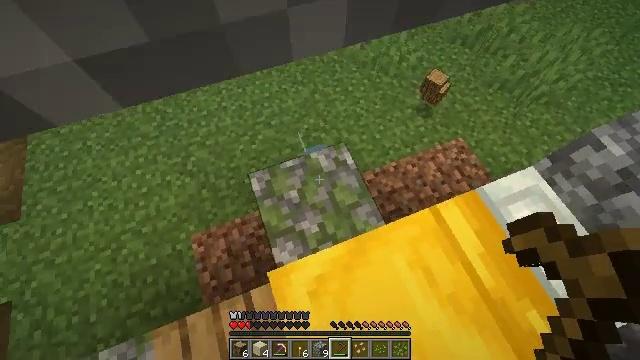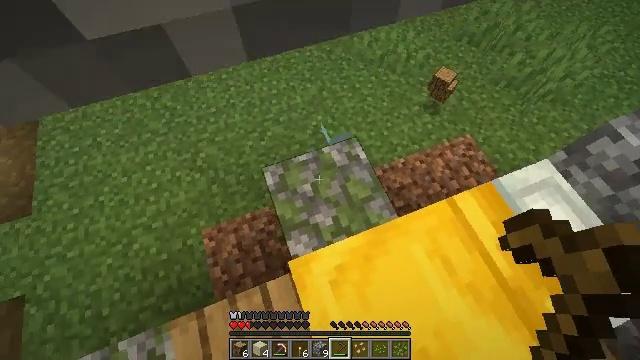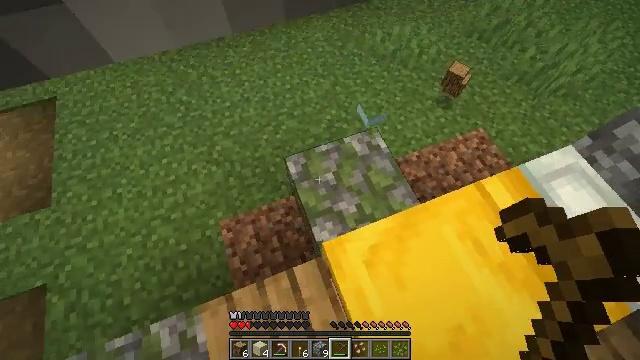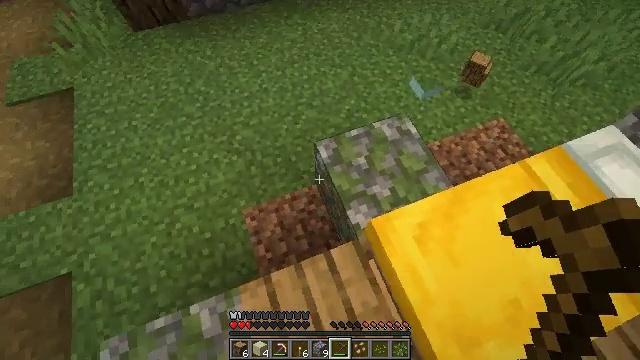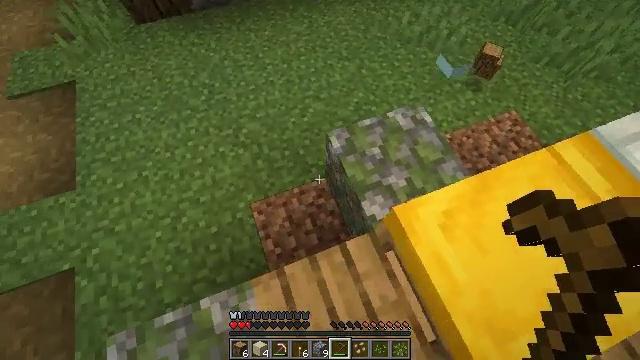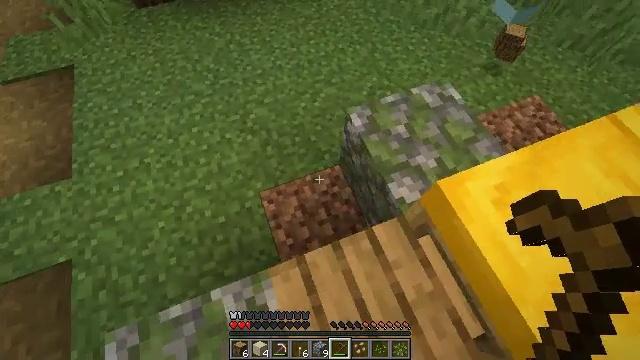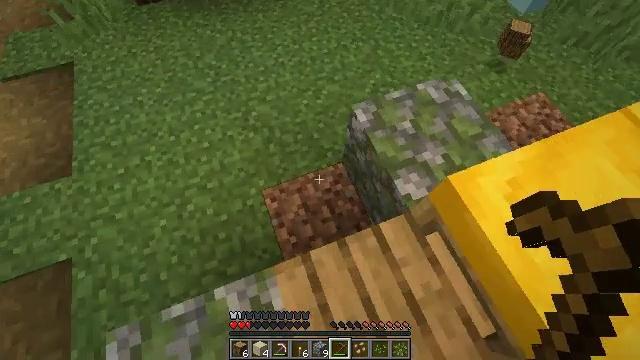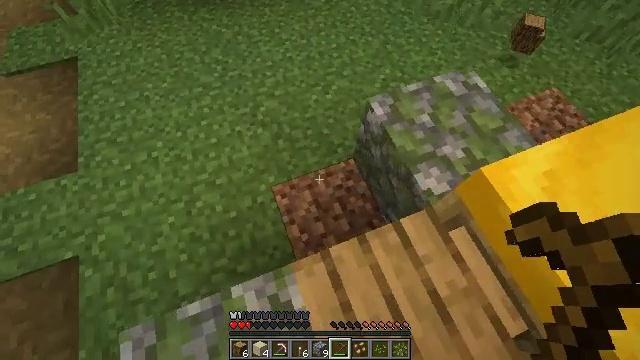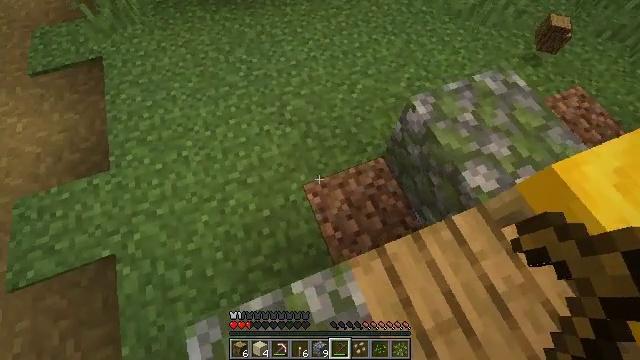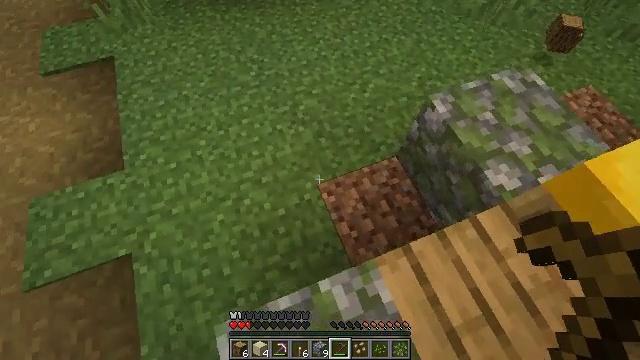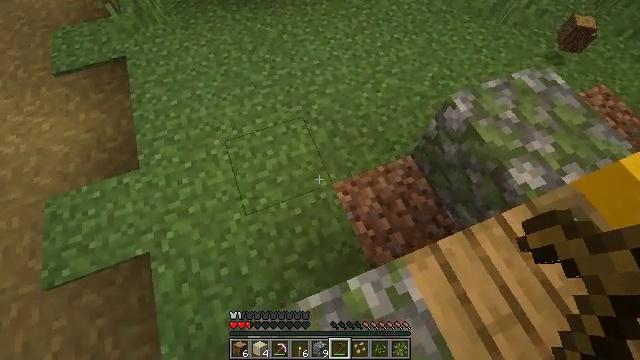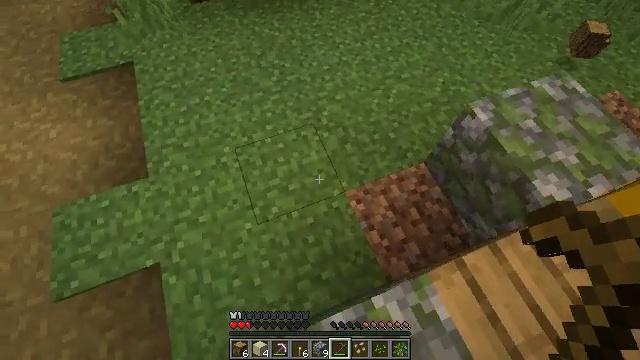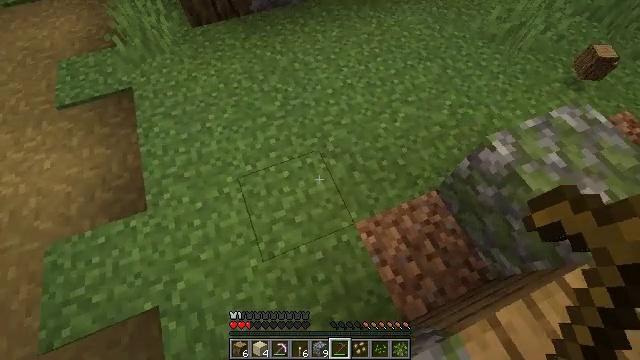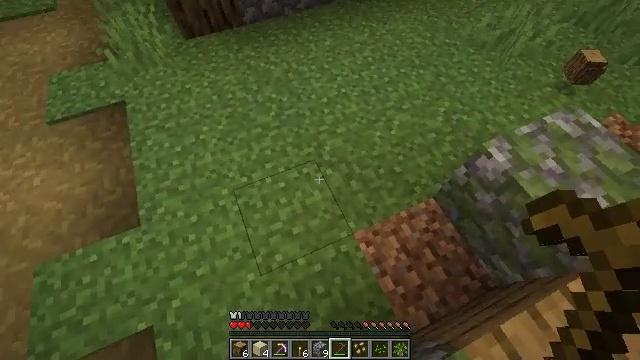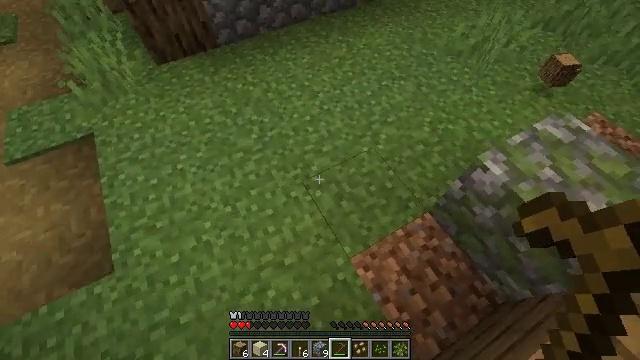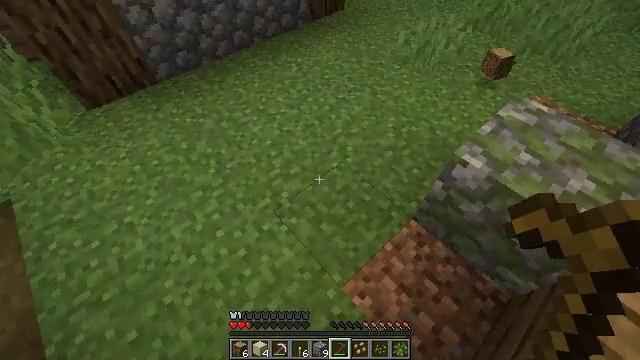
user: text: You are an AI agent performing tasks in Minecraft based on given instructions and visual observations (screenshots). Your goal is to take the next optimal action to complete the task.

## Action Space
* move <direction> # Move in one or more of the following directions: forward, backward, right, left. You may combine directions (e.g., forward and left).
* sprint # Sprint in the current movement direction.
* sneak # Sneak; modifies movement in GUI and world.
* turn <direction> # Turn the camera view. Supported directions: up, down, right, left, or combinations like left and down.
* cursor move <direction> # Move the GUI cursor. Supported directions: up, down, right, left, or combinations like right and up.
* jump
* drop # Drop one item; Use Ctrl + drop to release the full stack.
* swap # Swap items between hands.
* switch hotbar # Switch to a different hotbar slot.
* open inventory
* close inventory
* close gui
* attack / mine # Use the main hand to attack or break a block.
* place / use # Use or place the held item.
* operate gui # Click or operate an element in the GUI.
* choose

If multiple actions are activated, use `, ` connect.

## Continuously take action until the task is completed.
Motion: motion action
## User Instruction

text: Mine the oak log.
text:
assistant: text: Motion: move left
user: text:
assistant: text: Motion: move left
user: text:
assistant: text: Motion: move left
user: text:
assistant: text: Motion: move left
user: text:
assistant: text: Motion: move left
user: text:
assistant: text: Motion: move left
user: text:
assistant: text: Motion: move left
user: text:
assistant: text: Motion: move left
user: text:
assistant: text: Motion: move left
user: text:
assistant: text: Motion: move forward
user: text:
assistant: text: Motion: move forward
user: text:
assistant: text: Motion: move forward, turn up
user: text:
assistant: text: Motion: move forward, turn right and up
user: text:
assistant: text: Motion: move forward, turn right and up
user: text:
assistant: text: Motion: move forward, turn right and up
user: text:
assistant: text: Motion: move forward, turn right and up
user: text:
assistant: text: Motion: move forward, turn right and up
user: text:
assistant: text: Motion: move forward, turn right and up
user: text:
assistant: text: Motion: move forward, turn right and up
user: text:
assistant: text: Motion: move forward, turn right and up
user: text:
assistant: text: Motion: move forward, turn right and up
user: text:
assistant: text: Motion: move forward, turn right and up
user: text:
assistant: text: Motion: move forward, turn left and down
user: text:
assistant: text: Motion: move forward, turn left and down
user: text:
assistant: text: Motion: move forward, turn left and down
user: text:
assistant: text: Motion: move forward, turn left and down
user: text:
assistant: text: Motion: move forward, turn left and down
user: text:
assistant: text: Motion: move forward, turn left and down
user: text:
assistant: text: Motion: move forward, turn left
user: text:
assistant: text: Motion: move forward